Field crop: maize
Growth stage: 1
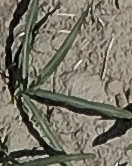
Species: sorghum